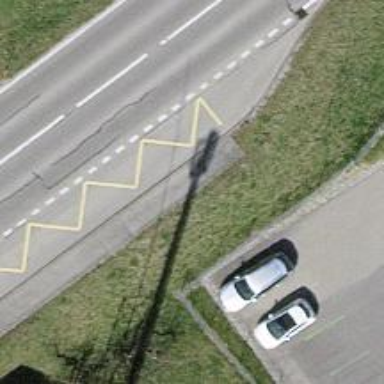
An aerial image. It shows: Bus stop with platform for public transport.